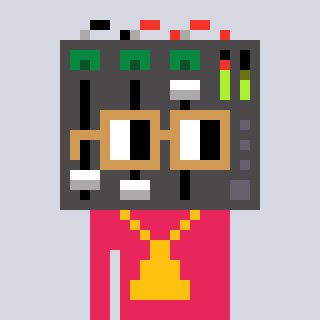
a pixel art character with square brown glasses, a mixer-shaped head and a redpinkish-colored body on a cool background